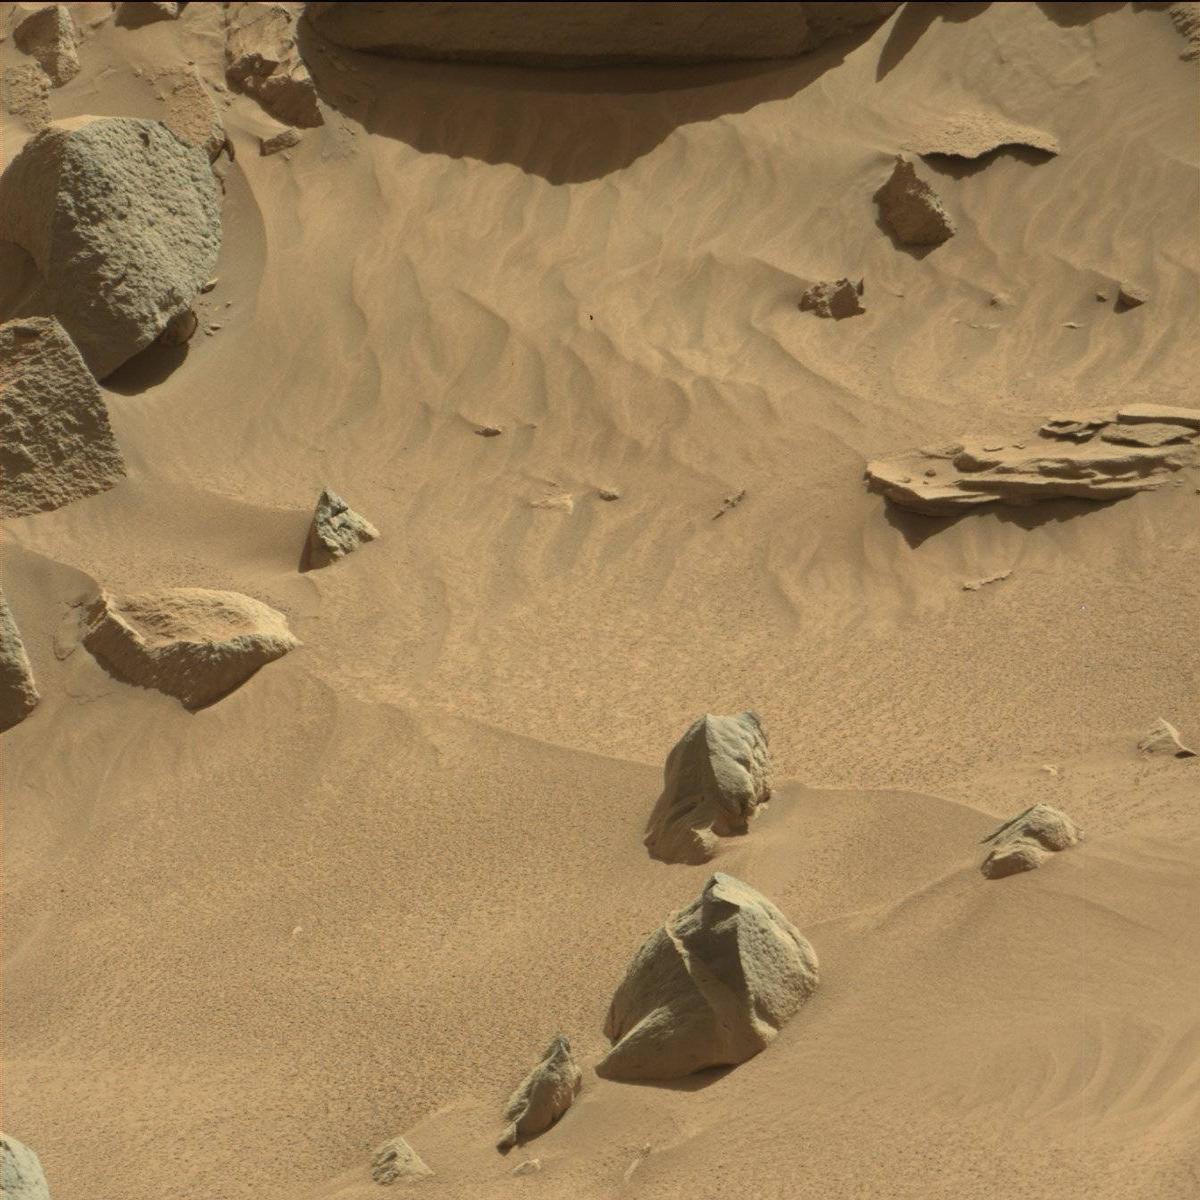
Terrain classes present: Bedrock, Sand / Soil